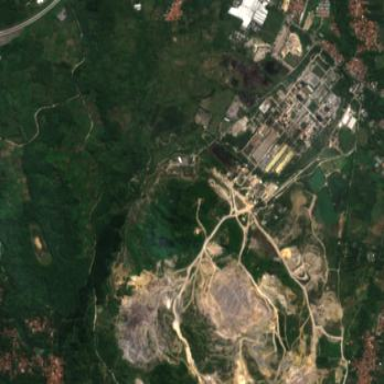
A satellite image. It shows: Quarry area.